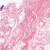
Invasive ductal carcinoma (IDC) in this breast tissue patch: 0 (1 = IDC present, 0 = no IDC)